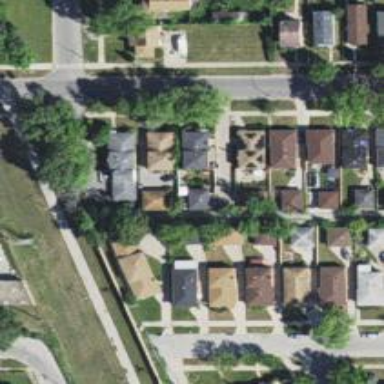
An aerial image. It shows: Alley classified as service road.